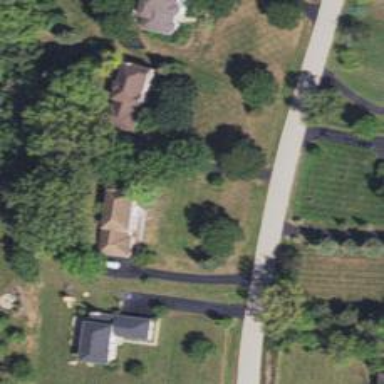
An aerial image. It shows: Driveway.